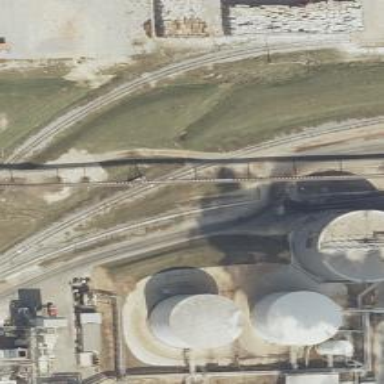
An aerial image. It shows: Rail spur service.